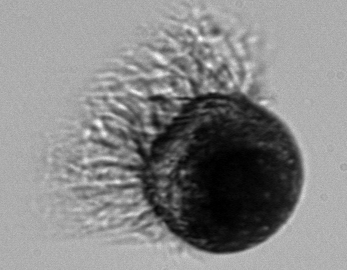
Label: Pelagostrobilidium